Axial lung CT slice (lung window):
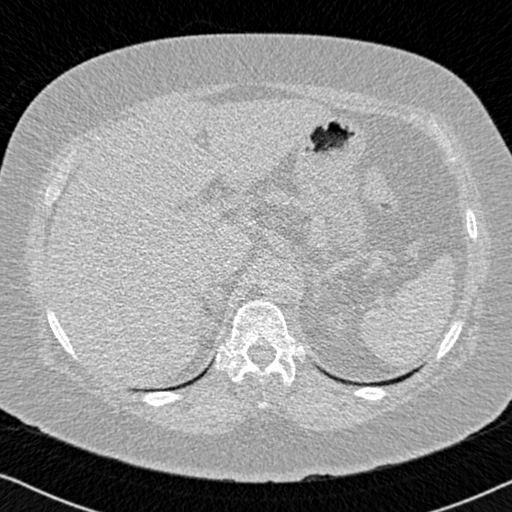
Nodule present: no